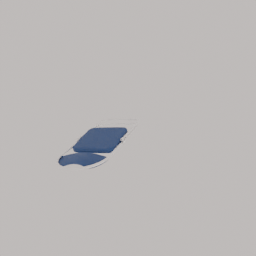
Label: furniture